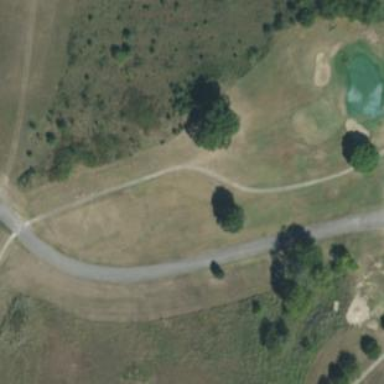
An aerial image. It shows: Golf fairway surrounded by grass.